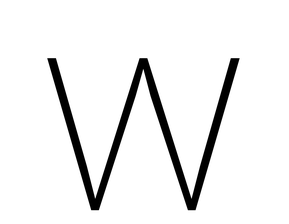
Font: Roboto_Thin